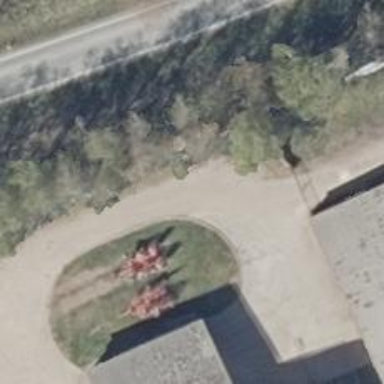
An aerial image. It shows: Driveway.